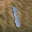
Label: 1